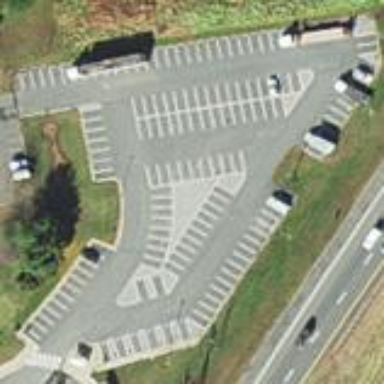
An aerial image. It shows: Parking area with park and ride facility.